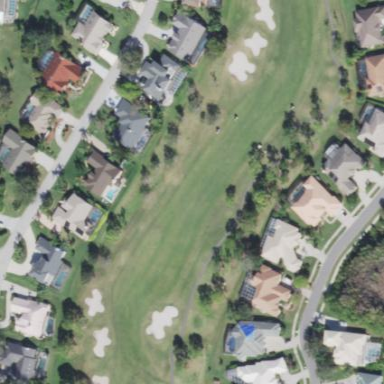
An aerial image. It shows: Grassy area designated as golf fairway.